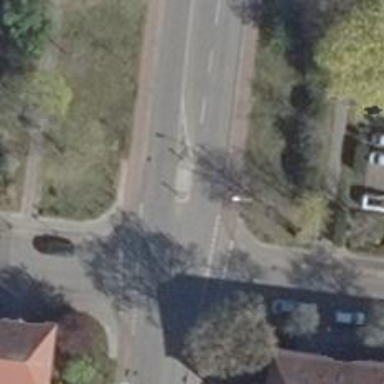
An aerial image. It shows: Traffic calming island.